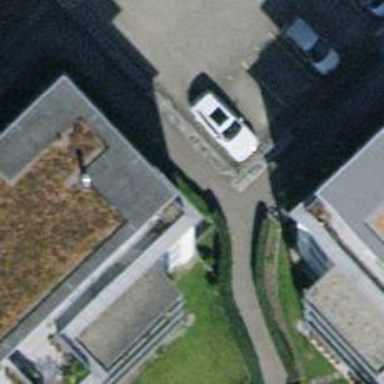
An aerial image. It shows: Sidewalk along the footway.